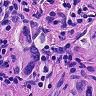
Metastatic tissue present: yes